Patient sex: M
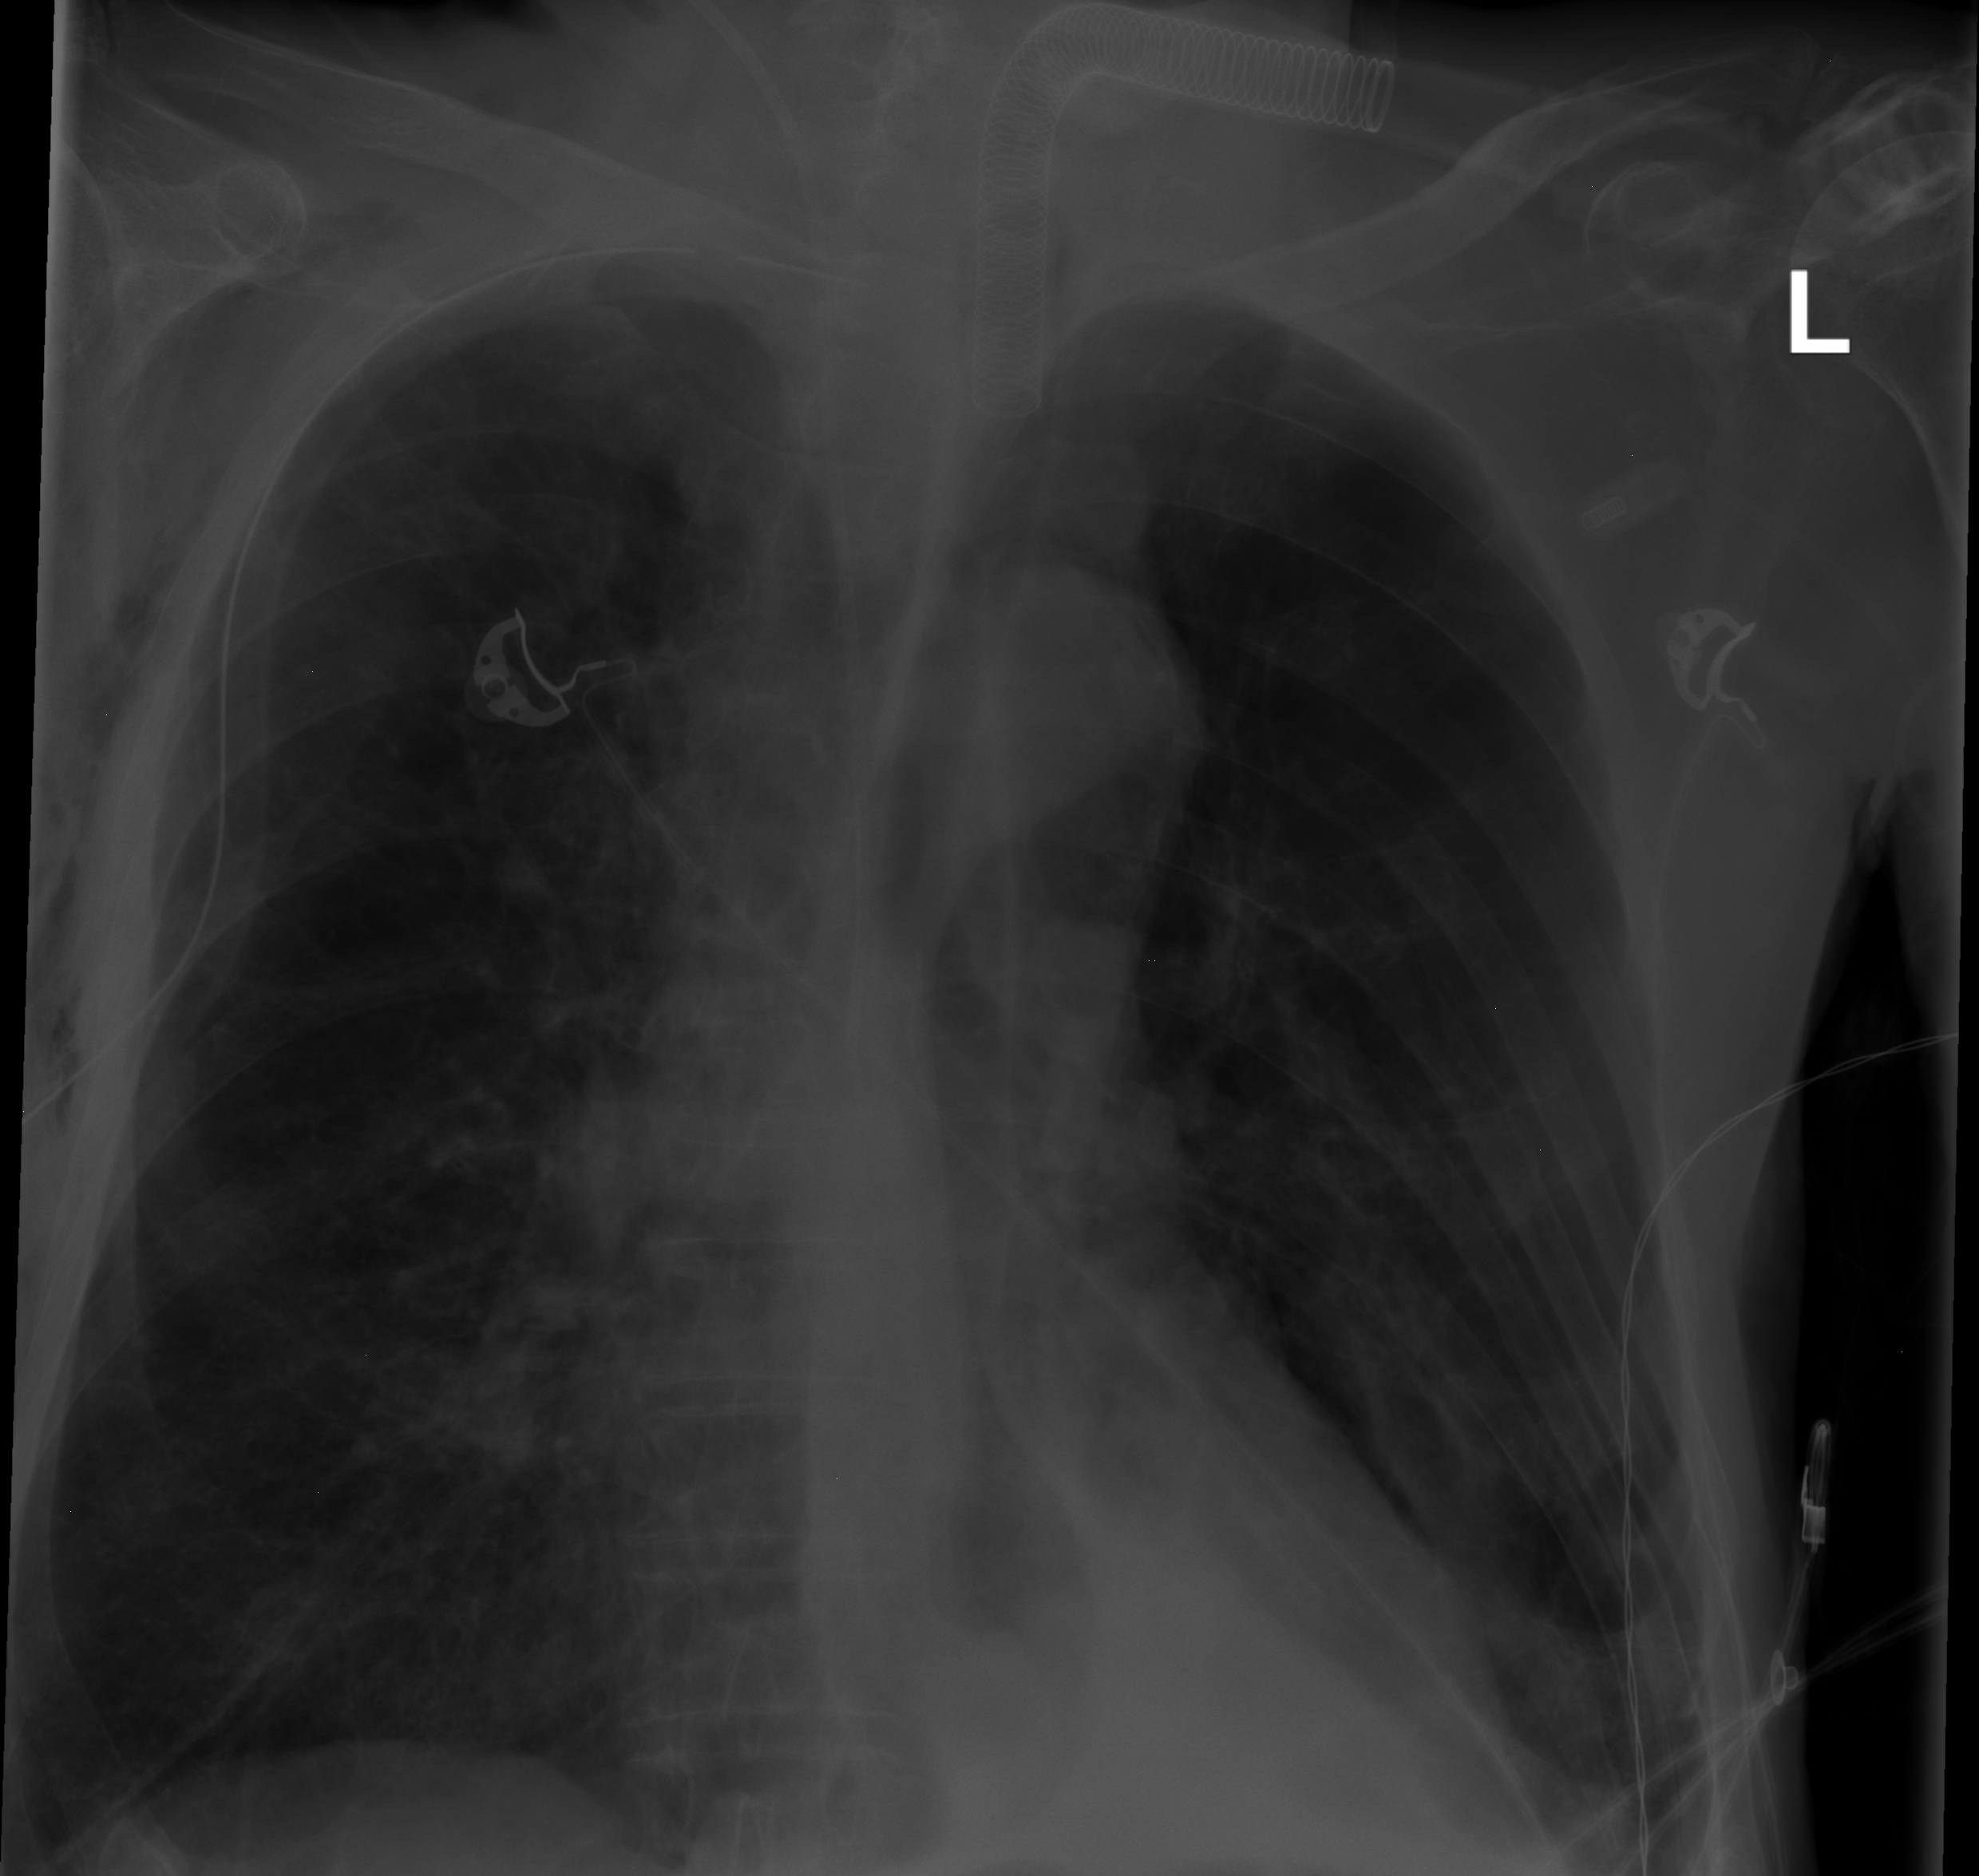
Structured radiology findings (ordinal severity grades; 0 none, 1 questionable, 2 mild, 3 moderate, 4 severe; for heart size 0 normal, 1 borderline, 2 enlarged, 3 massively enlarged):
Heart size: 0
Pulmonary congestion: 0
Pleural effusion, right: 0
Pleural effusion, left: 0
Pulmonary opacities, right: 0
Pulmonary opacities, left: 0
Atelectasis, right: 2
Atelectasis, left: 0